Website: lowes
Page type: address-validator
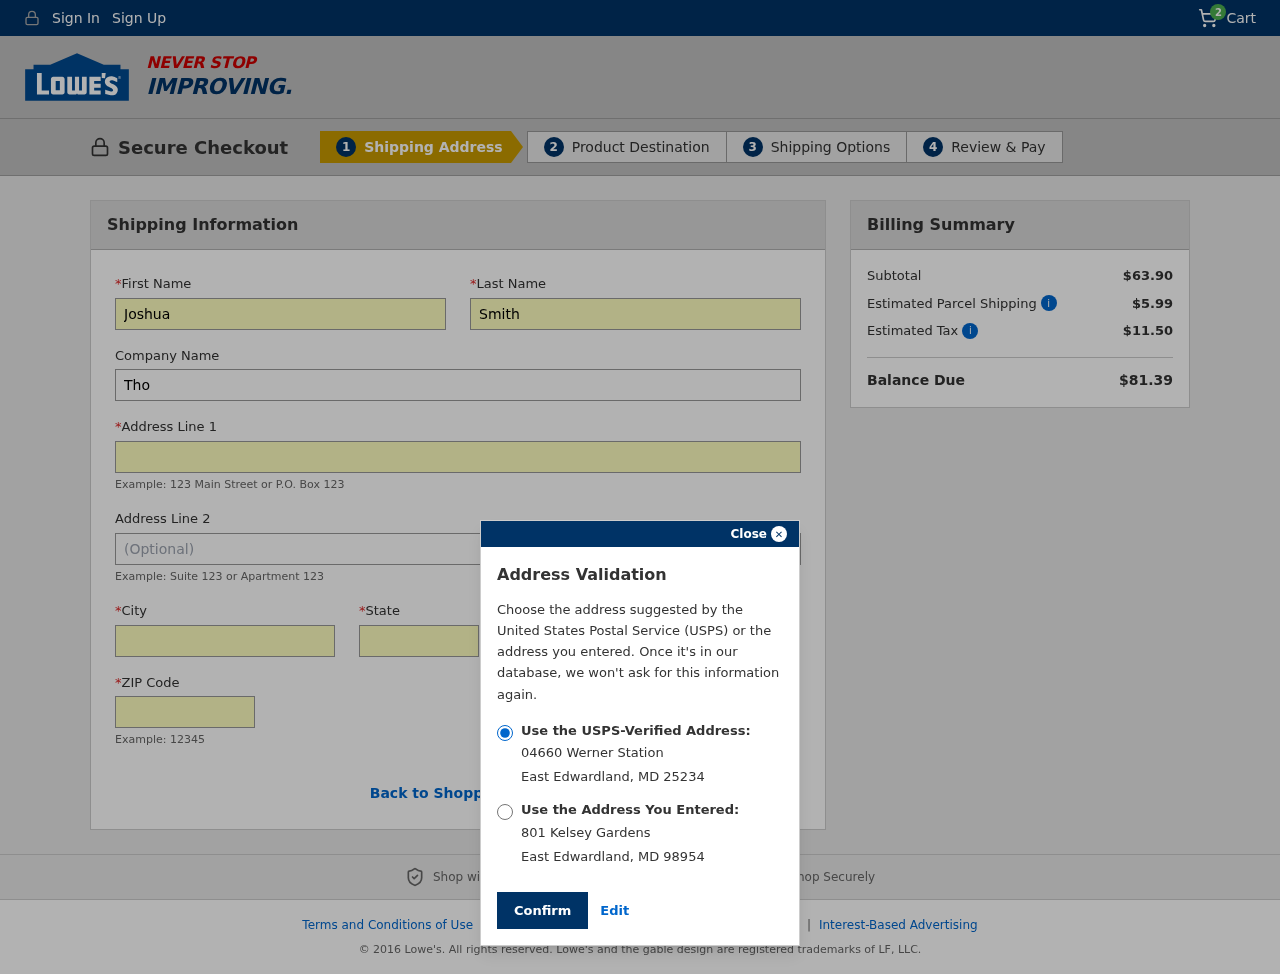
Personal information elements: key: PII_CITY
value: East Edwardland
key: PII_COMPANY
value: Thompson Group
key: PII_FIRSTNAME
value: Joshua
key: PII_LASTNAME
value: Smith
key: PII_POSTCODE
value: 25234
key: PII_POSTCODE2
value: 98954
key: PII_STATE
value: Maryland
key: PII_STATE_ABBR
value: MD
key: PII_STREET
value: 04660 Werner Station
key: PII_STREET2
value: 801 Kelsey Gardens
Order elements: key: ORDER_NUM_ITEMS
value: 2
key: ORDER_SUBTOTAL
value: $63.90
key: ORDER_SHIPPING_COST
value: $5.99
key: ORDER_TAX
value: $11.50
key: ORDER_TOTAL
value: $81.39